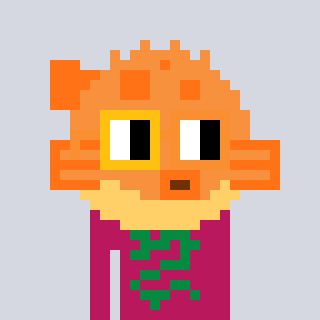
a pixel art character with square yellow and orange glasses, a pufferfish-shaped head and a darkpink-colored body on a cool background